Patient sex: M
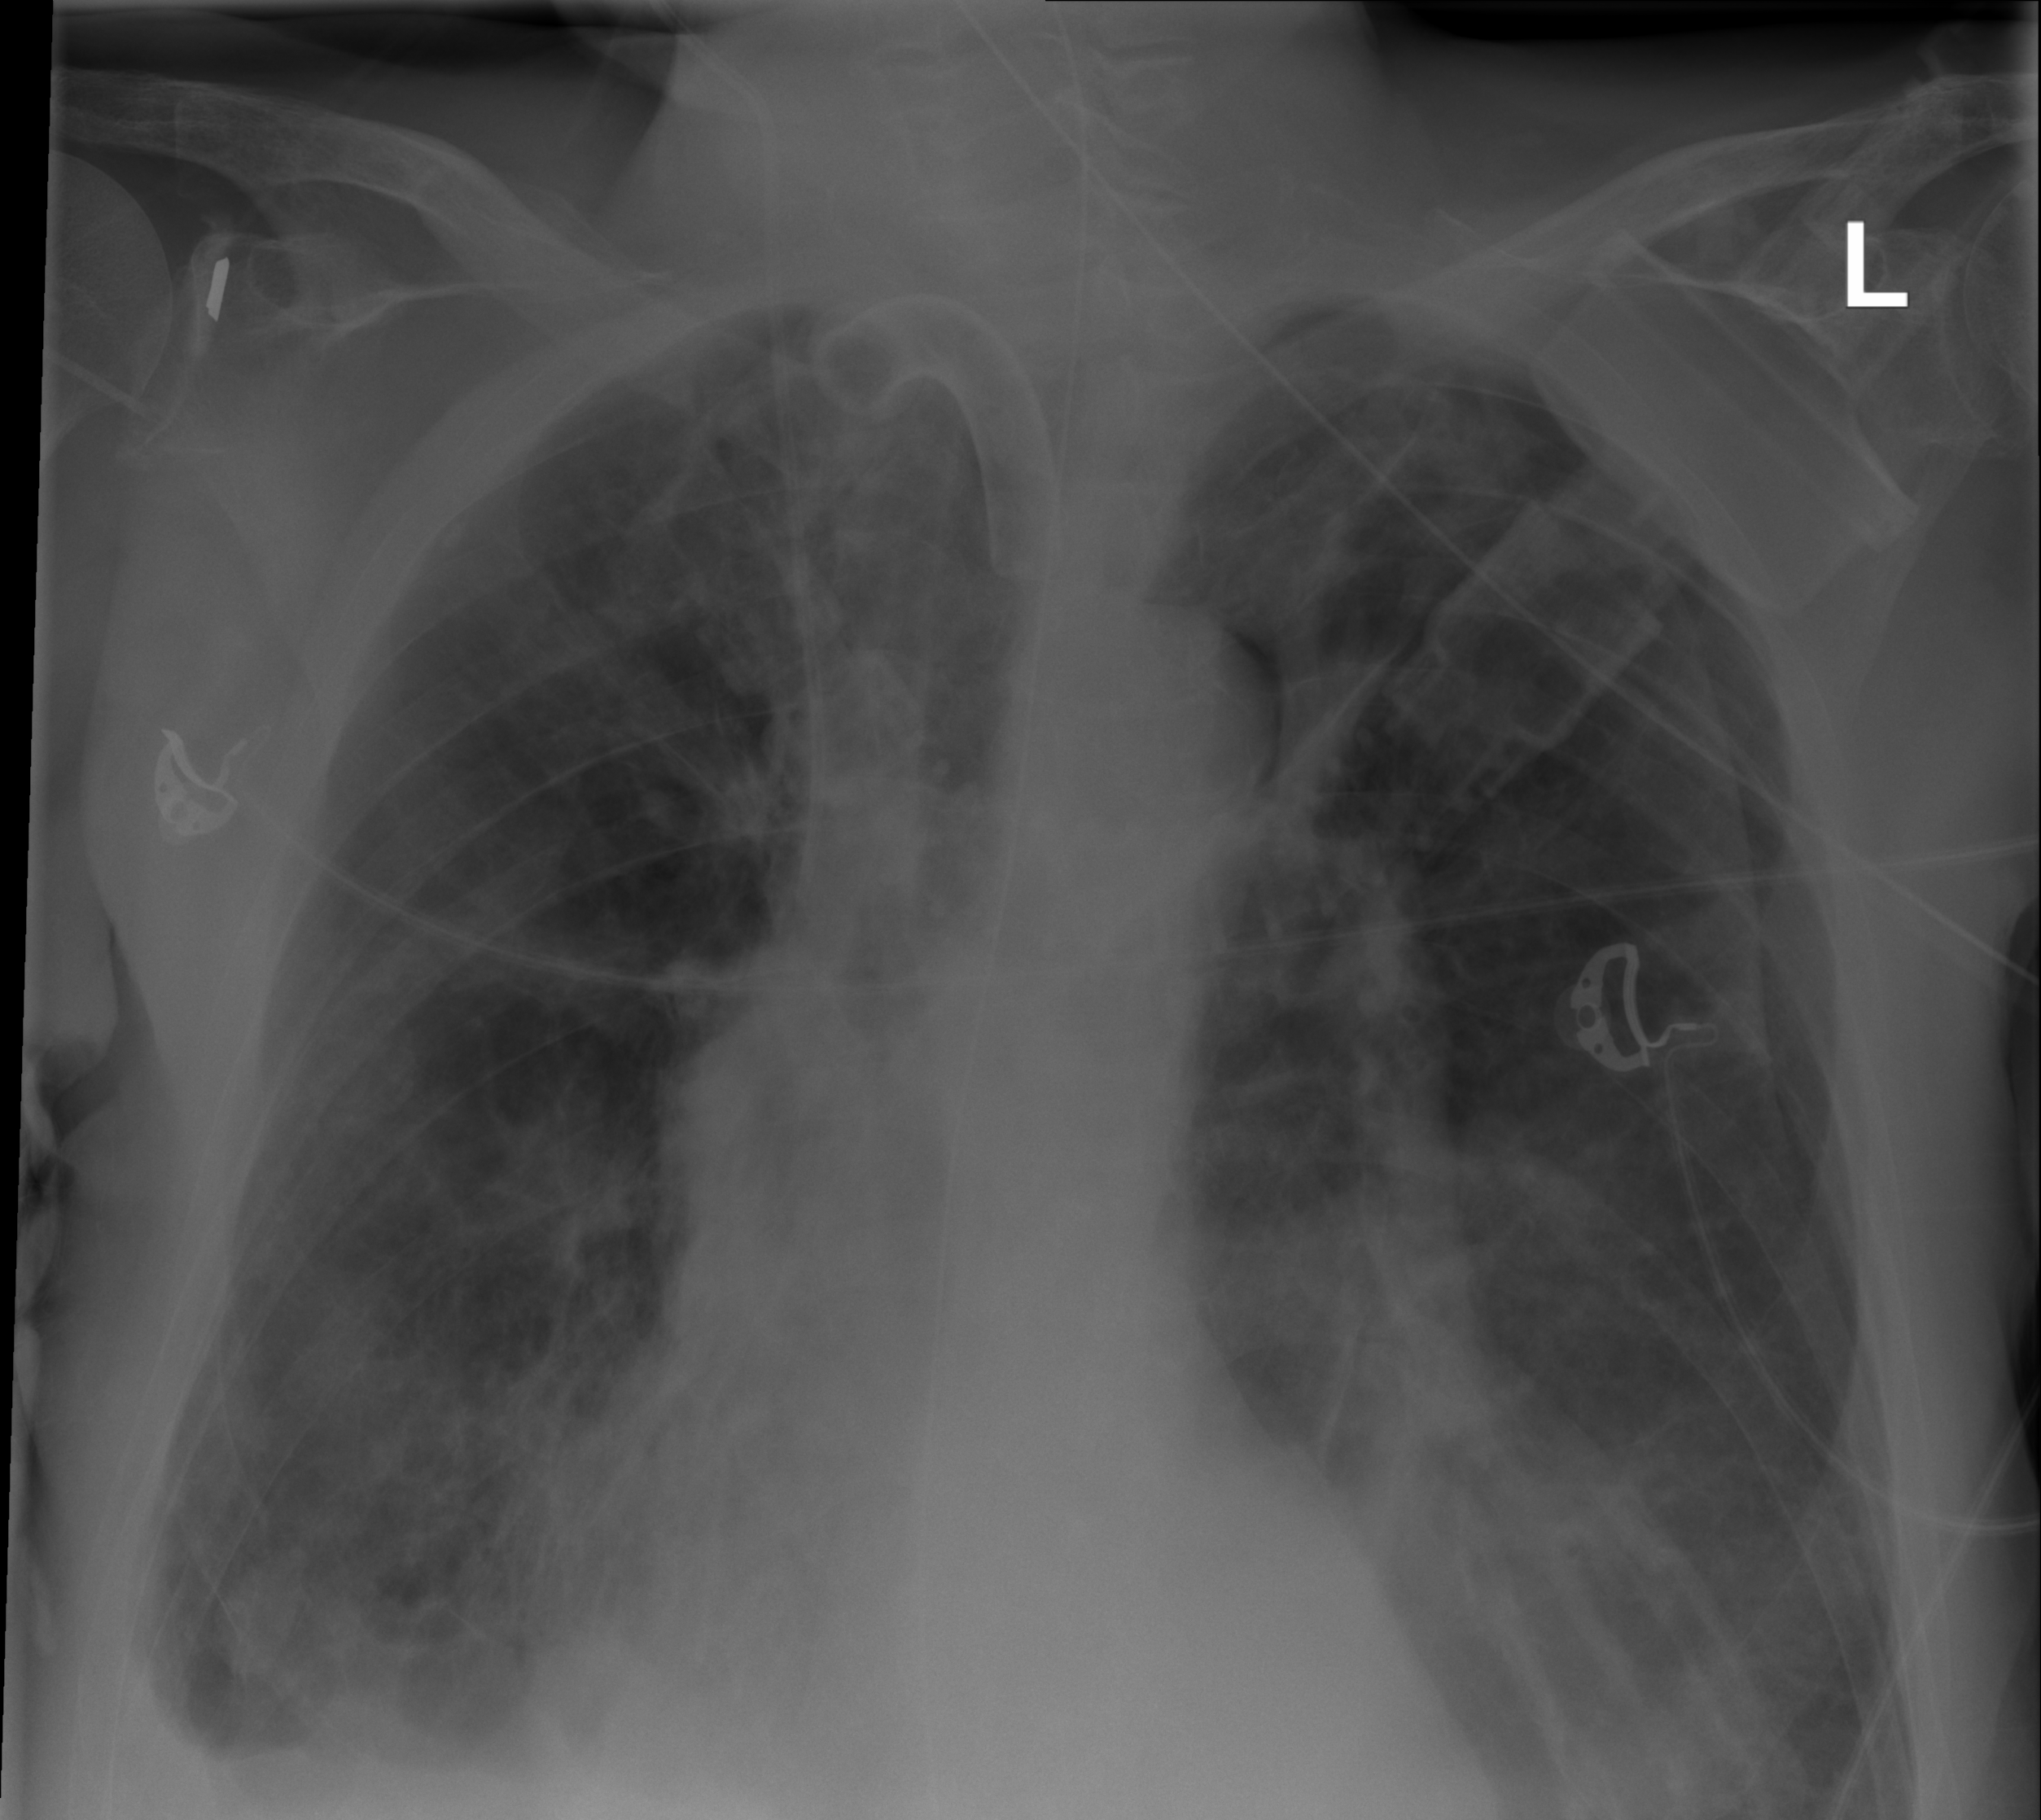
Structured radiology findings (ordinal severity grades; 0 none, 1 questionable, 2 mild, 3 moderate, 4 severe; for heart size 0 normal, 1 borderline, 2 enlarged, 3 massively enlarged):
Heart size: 0
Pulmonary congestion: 0
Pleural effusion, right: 2
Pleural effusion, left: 2
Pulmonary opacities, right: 1
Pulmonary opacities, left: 0
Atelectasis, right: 2
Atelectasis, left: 2